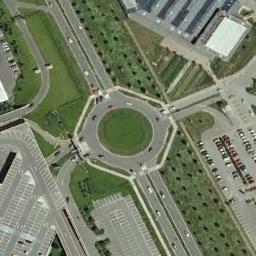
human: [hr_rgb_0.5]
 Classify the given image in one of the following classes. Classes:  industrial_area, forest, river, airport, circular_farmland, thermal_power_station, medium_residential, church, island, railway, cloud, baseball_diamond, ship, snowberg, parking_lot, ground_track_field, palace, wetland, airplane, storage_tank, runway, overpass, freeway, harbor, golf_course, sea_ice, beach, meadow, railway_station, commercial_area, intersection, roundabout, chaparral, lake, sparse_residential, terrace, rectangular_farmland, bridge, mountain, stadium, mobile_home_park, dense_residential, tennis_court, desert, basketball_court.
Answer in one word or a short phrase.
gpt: roundabout